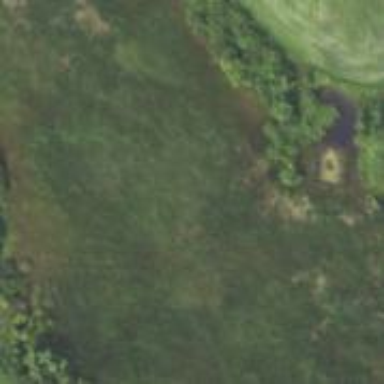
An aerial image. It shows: Marsh wetland.